Interaction volume radius: 5 \u00c5
Interaction volume height: 20 \u00c5
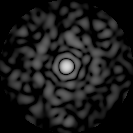
Disorder parameter: 0.8612